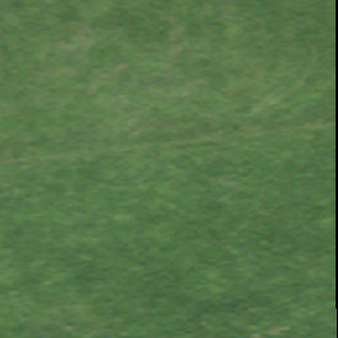
Label: other